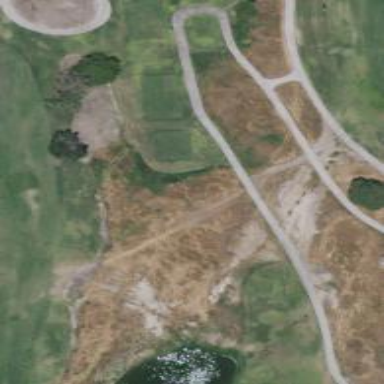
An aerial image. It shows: Service road designated as golf cart path.